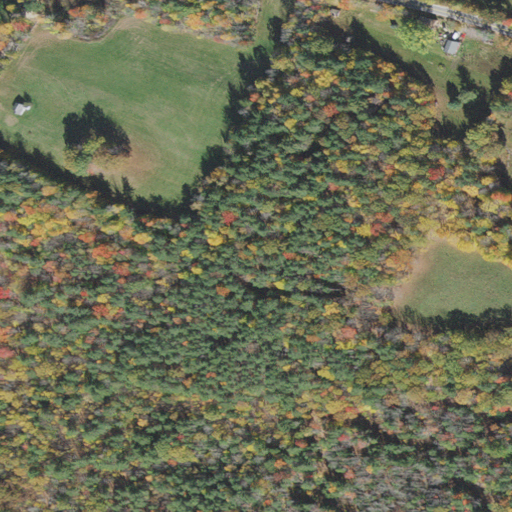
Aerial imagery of mountain in New Hampshire named Tilton Hill containing mixed forest, evergreen forest, deciduous forest, pasture, open development, low intensity development, woody wetlands, and grassland